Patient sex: M
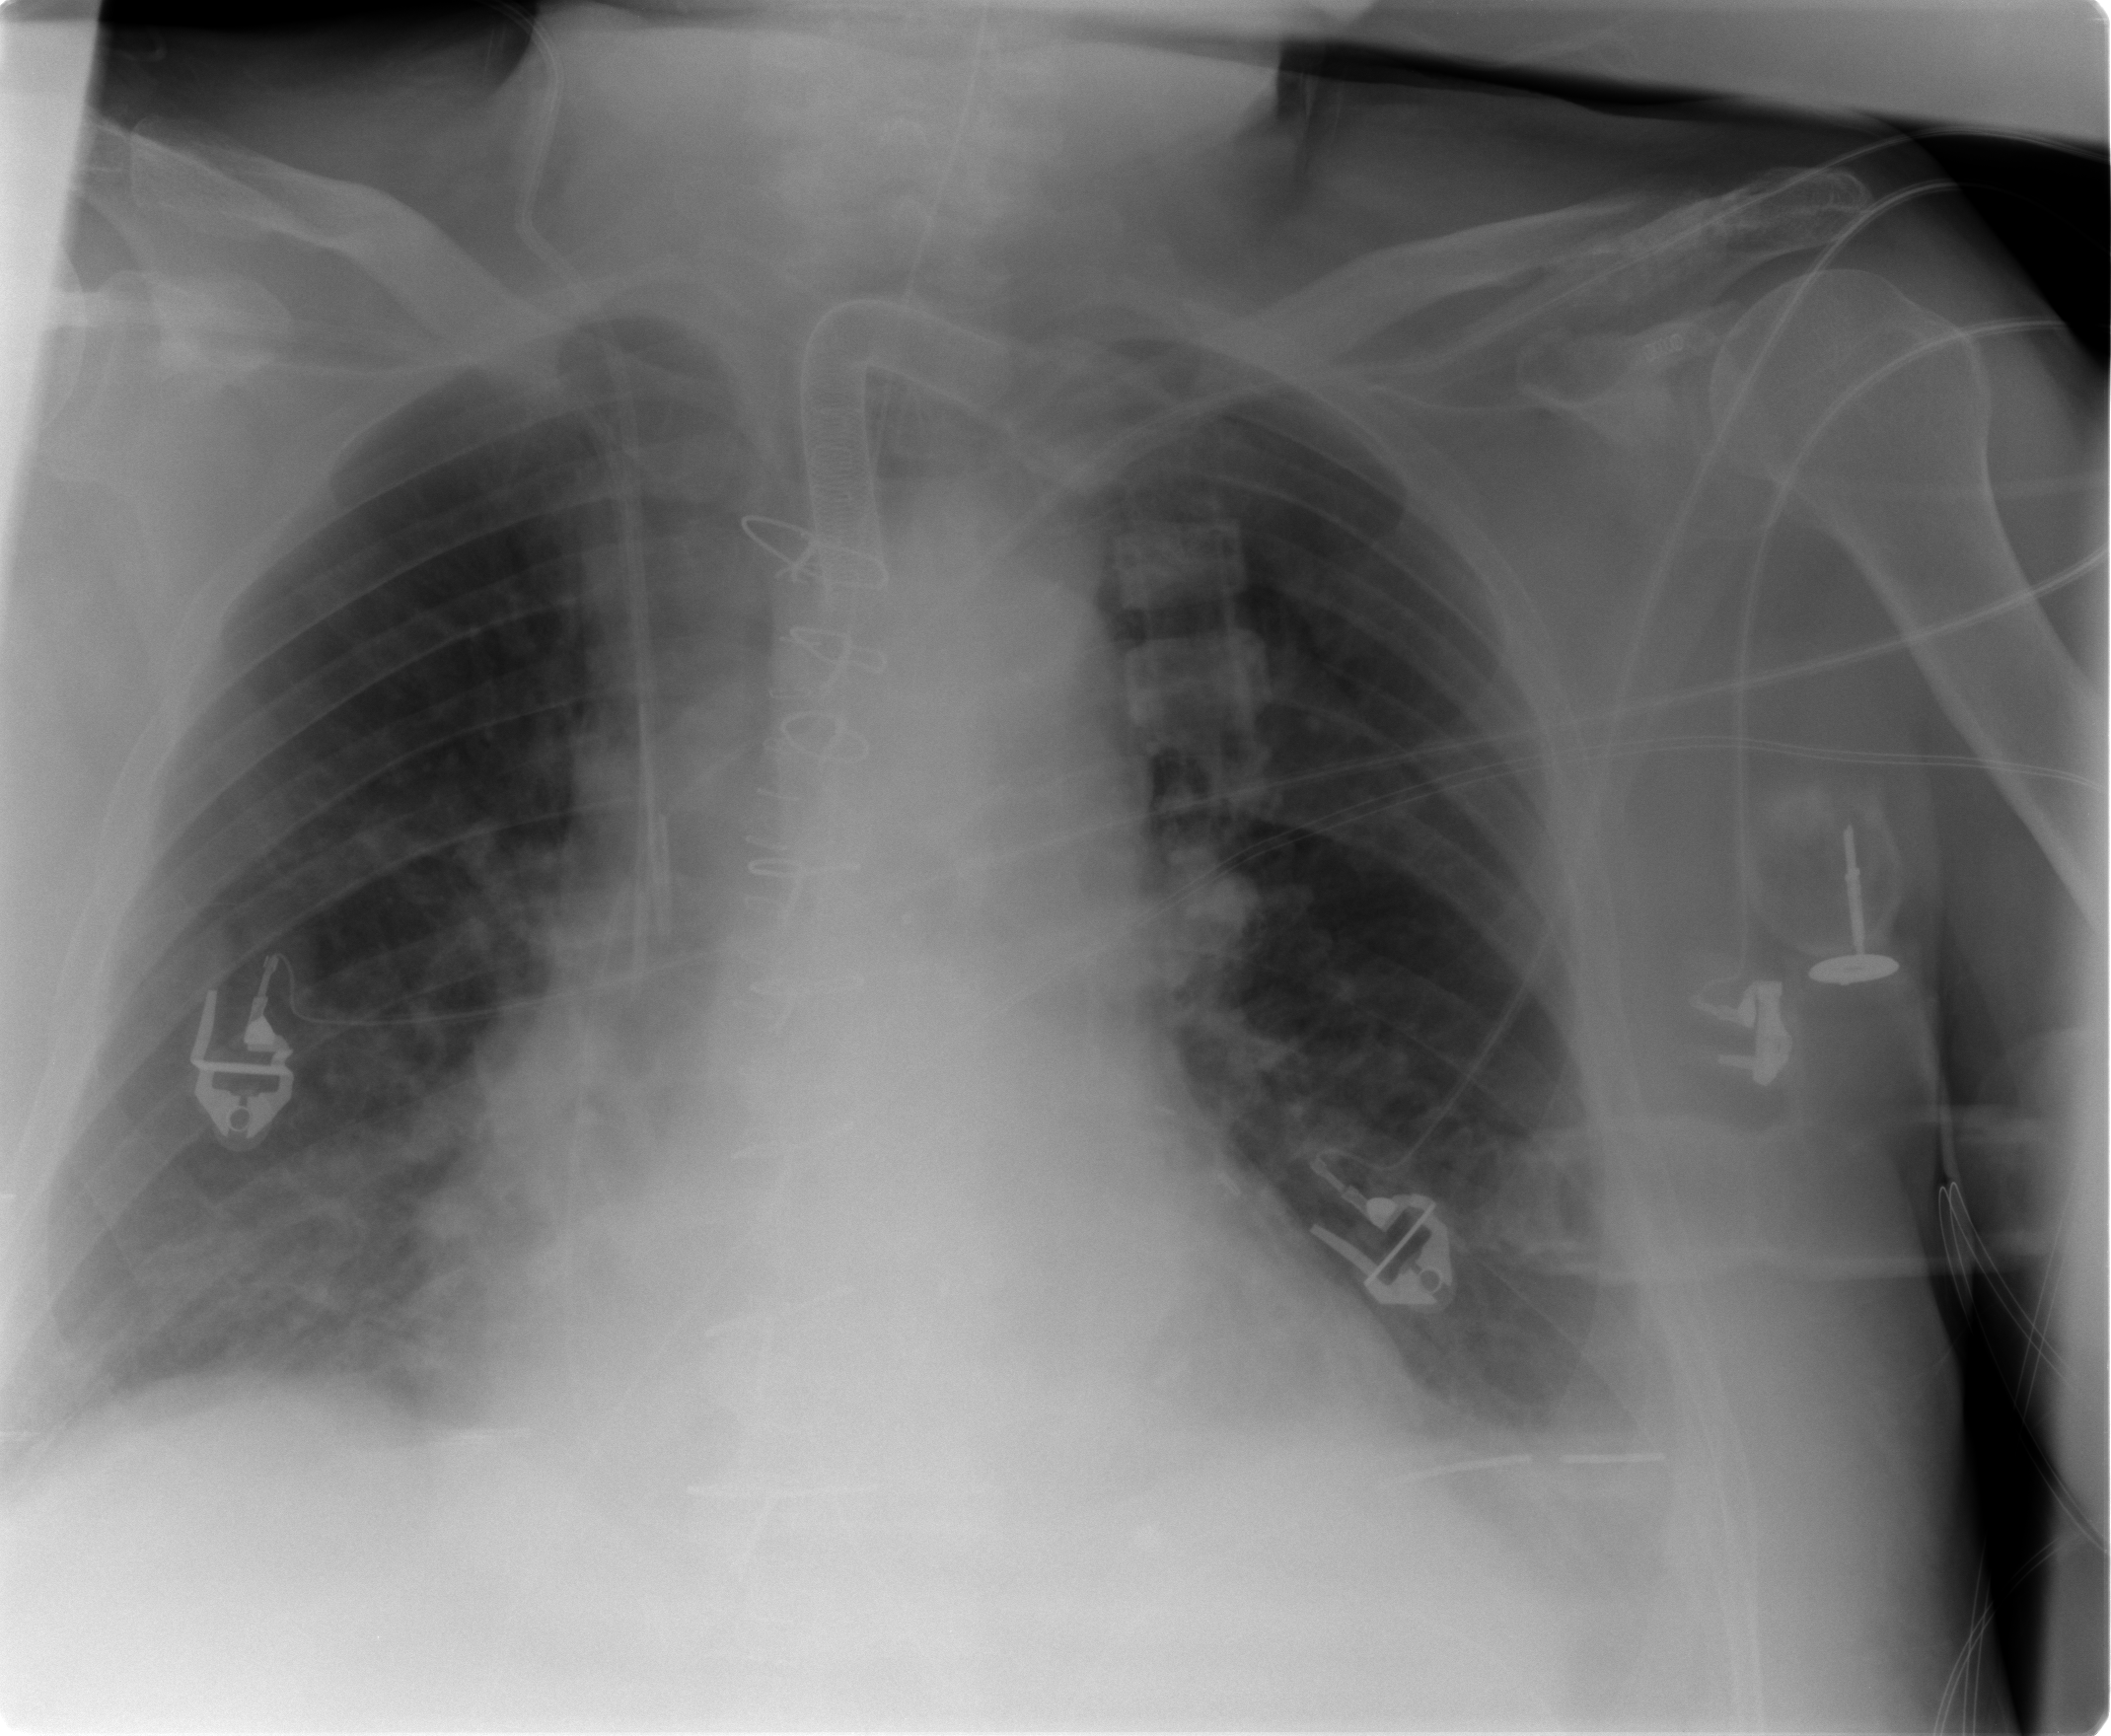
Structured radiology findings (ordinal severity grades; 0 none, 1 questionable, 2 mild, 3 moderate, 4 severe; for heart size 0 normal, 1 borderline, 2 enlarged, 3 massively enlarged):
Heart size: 2
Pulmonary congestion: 2
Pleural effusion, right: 1
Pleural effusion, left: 2
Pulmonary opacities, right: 1
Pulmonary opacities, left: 2
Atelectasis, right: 2
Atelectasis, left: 2